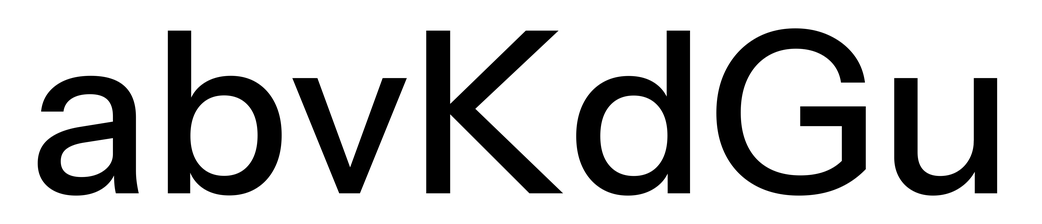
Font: InstrumentSans_Medium